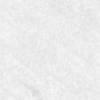
Label: no_change